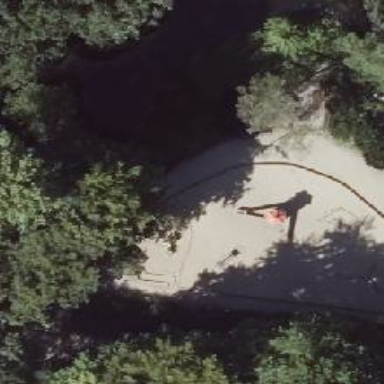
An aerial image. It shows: Table in playground.